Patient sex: M
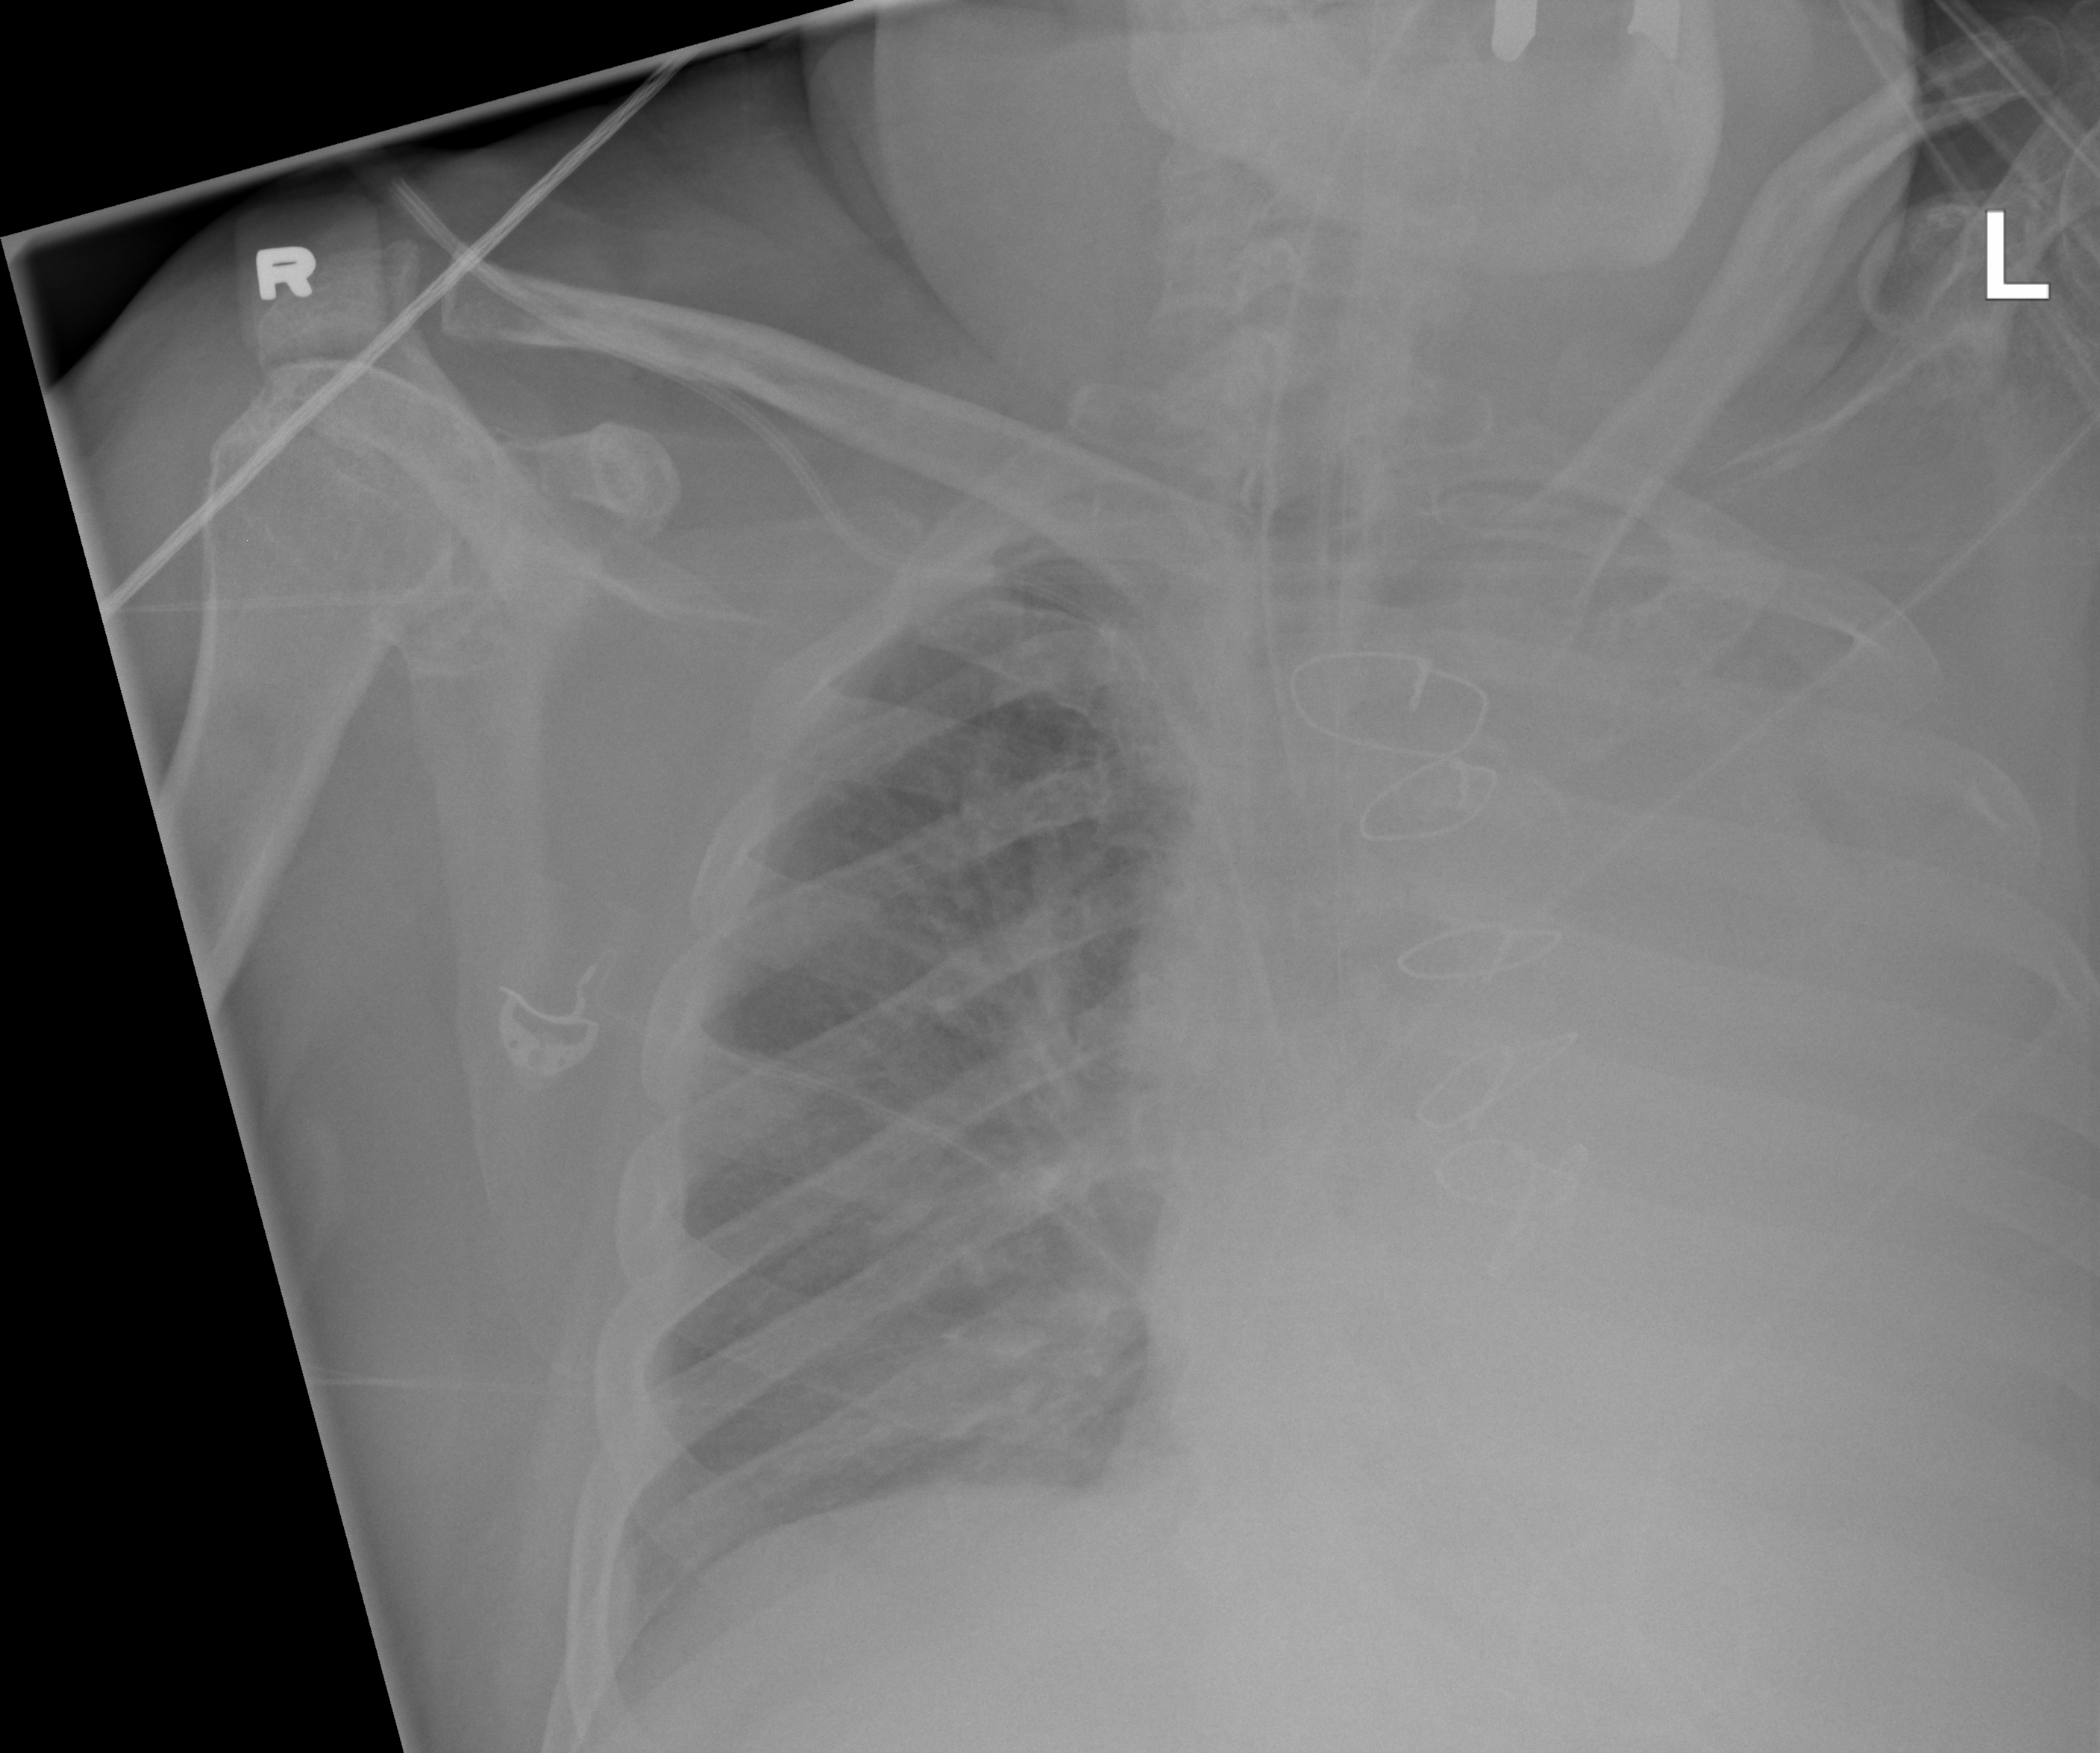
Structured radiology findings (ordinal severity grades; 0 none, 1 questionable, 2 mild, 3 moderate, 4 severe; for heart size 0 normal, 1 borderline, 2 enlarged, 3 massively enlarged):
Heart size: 2
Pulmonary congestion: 0
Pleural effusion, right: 0
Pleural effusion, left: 4
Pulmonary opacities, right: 0
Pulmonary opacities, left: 4
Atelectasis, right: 2
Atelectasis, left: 4